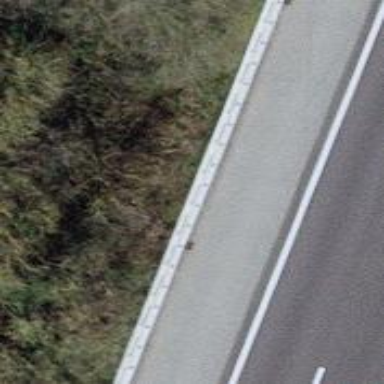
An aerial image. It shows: Guard rail.